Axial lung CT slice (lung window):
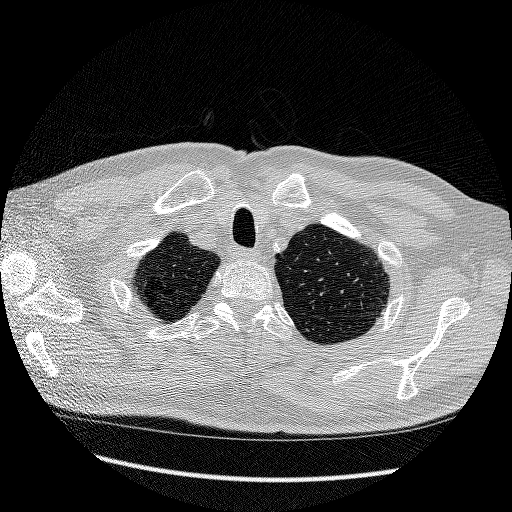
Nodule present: no